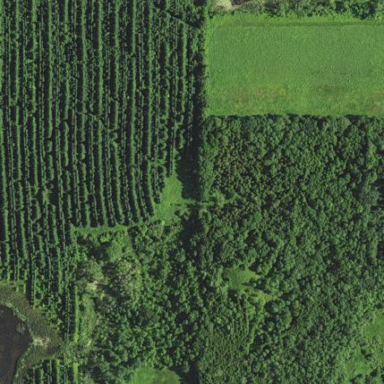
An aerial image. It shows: Evergreen needle-leaved forest with plantation.